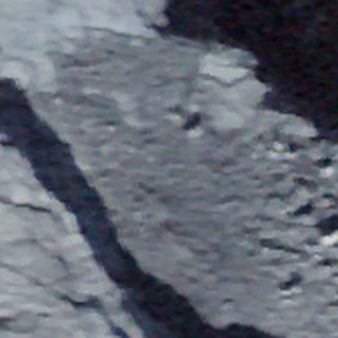
Label: other